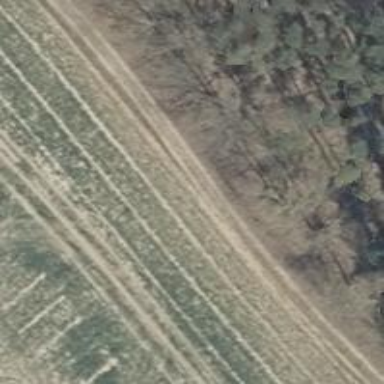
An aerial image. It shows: Dirt track with grade 4 tracktype.